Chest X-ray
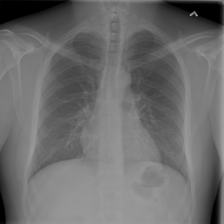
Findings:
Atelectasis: negative
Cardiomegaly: negative
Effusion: negative
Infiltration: negative
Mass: negative
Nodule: negative
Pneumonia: negative
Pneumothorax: negative
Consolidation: negative
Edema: negative
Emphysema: negative
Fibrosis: negative
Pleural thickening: negative
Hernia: negative